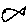
Label: fish